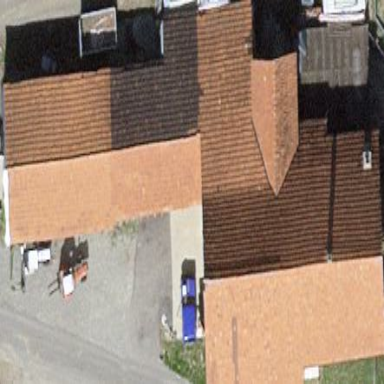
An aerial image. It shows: Gabled roof farm building.